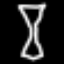
Label: hourglass